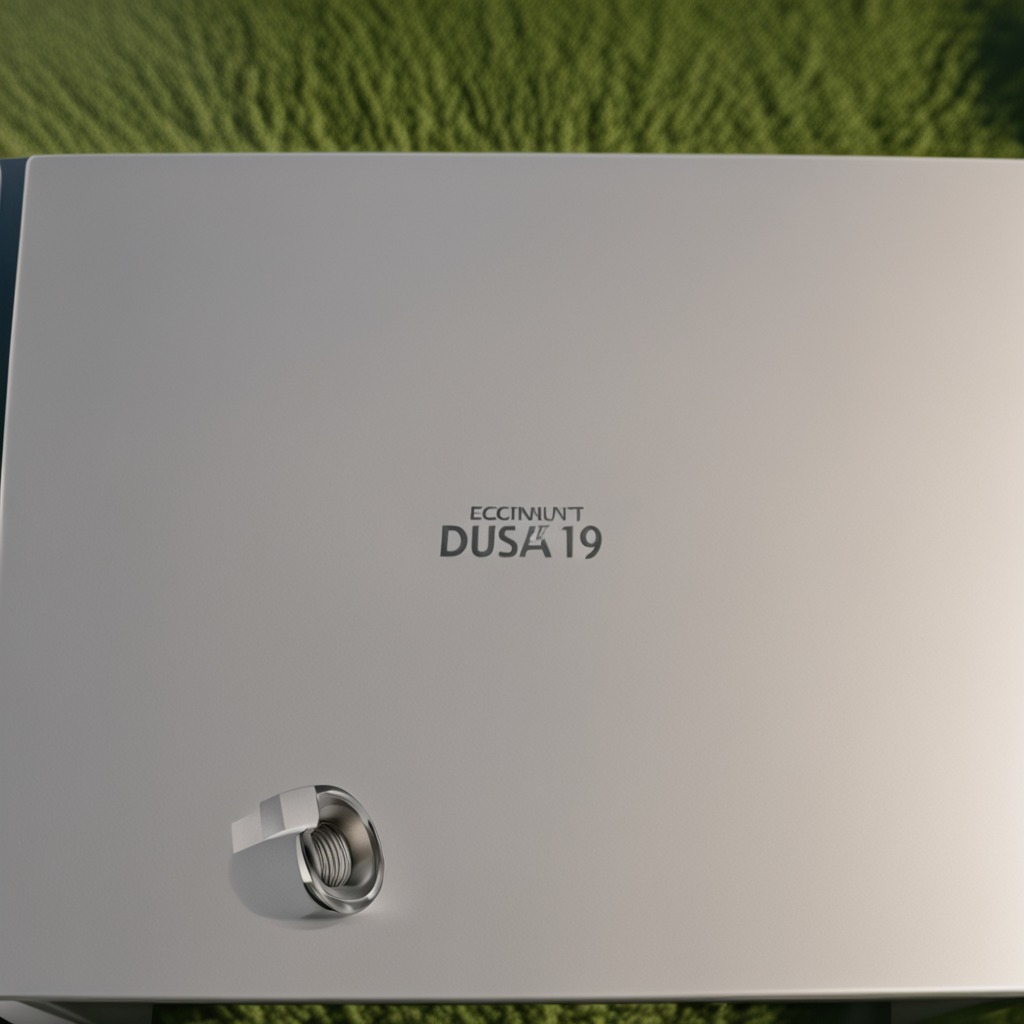
A metal nut lies on a clean utility table in a temporary outdoor tool station afternoon light present textured surface.